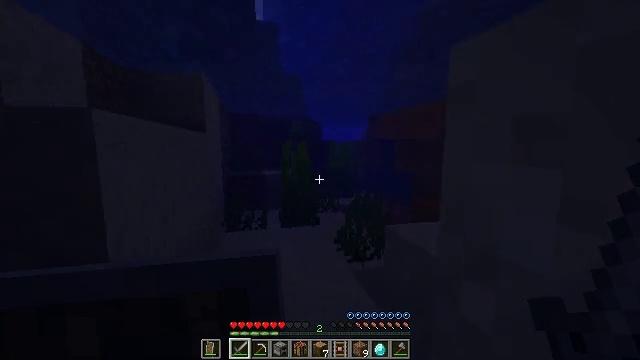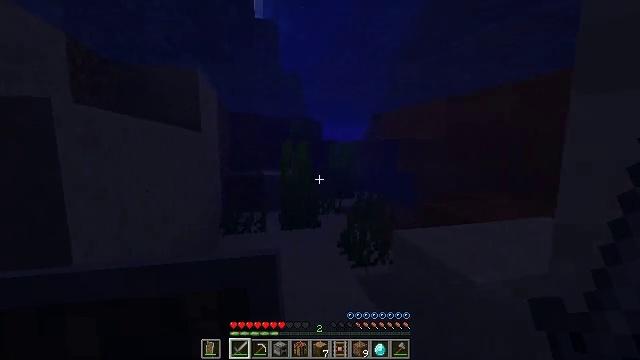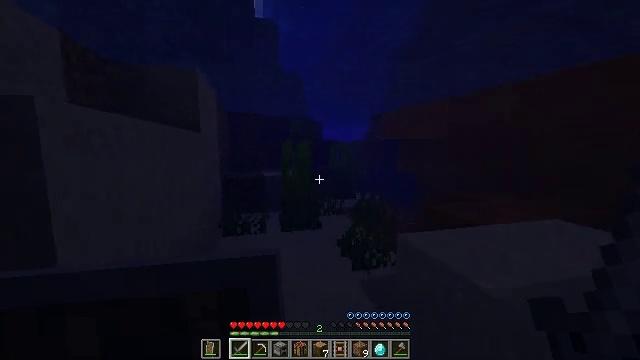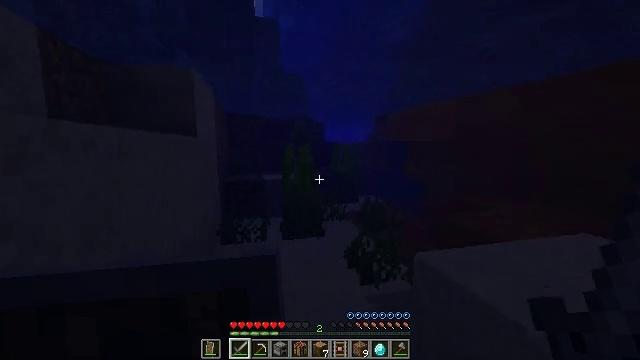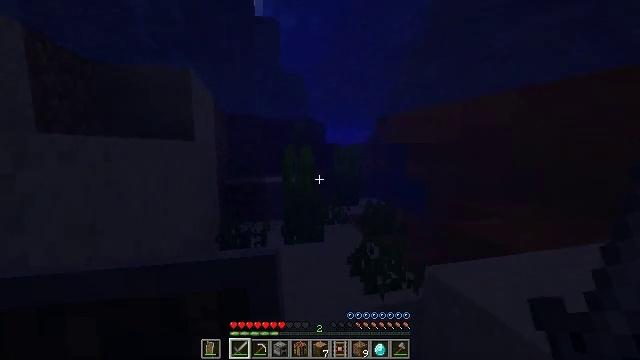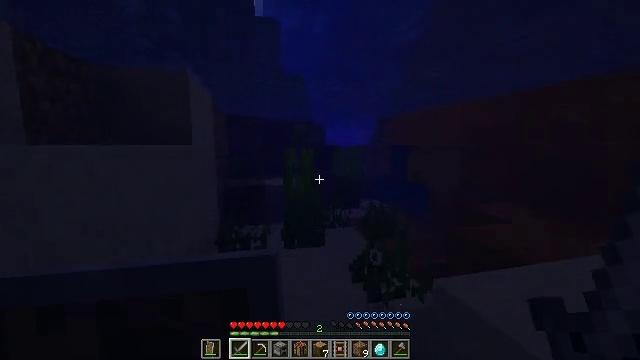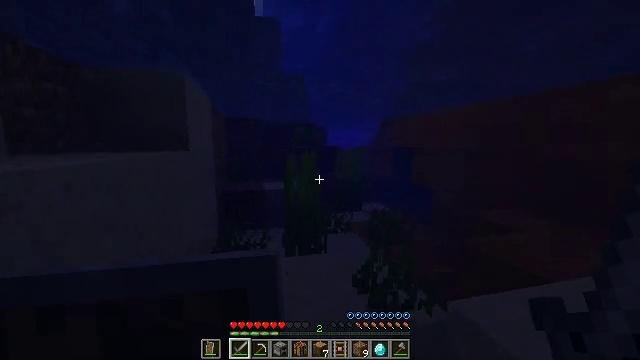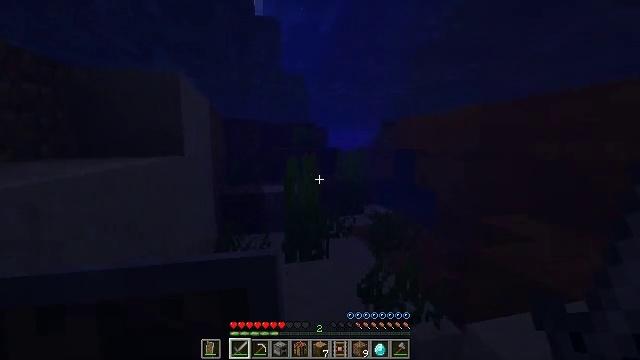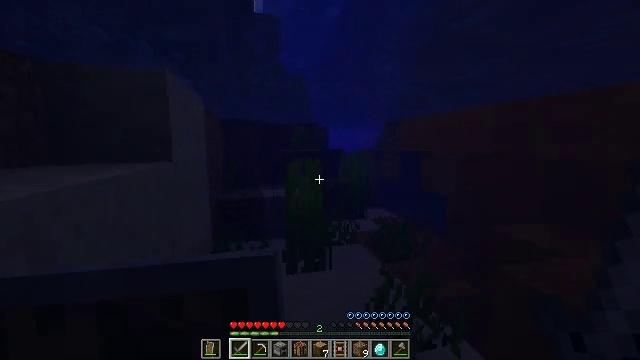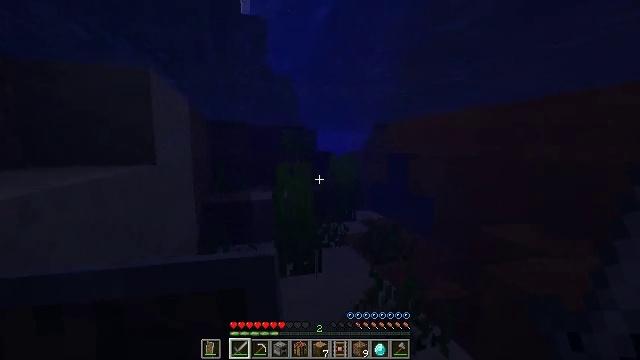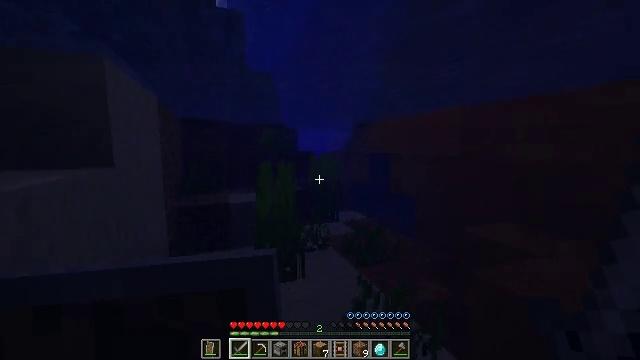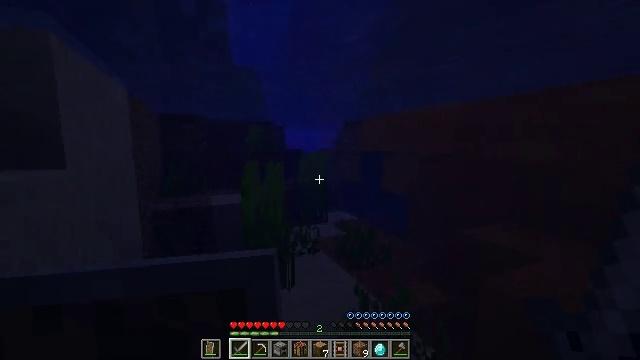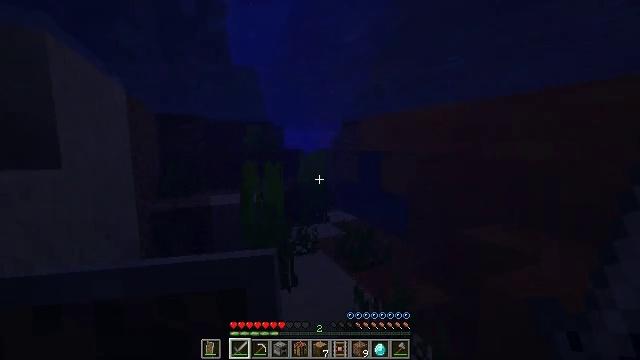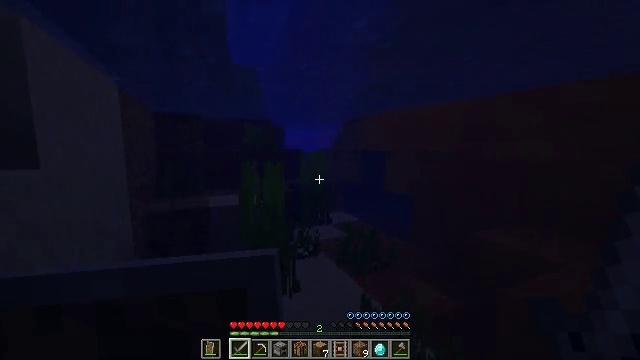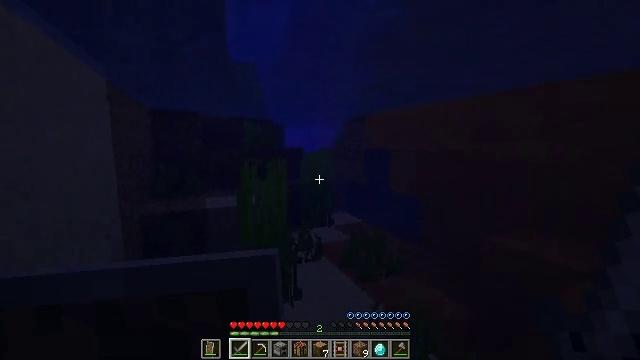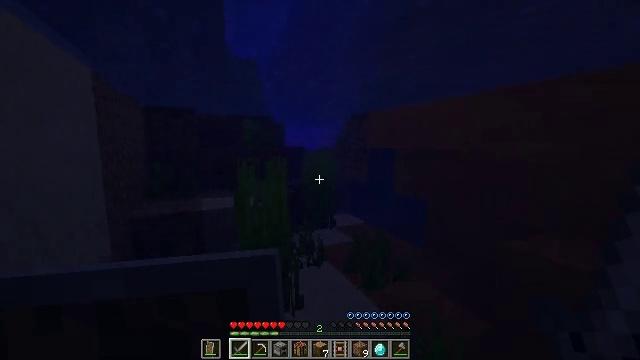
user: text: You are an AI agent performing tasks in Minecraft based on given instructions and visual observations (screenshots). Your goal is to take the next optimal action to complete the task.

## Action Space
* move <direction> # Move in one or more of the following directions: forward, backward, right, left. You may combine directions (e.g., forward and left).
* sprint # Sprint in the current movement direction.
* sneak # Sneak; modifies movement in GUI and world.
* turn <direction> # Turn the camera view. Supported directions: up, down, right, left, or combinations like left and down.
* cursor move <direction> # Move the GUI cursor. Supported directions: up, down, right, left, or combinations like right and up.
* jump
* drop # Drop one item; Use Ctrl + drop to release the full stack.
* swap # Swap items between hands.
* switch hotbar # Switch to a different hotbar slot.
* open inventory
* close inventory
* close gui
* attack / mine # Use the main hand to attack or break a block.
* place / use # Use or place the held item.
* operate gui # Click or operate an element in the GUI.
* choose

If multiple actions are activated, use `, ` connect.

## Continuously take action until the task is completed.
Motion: motion action
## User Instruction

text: Collect the brown terracotta block.
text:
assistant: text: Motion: move forward, sprint, jump
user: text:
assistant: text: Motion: move forward, sprint, jump
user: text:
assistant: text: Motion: move forward, sprint, jump
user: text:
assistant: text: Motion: move forward, sprint, jump
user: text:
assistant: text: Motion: move forward, sprint, jump
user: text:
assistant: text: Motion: move forward, sprint
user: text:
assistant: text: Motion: move forward, sprint
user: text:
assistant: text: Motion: move forward, sprint
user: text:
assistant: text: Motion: move forward, sprint, turn right
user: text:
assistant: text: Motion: move forward, sprint, turn right
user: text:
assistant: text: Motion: move forward, sprint, turn right
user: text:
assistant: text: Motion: move forward, sprint
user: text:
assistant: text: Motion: move forward, sprint
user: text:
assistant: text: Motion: move forward, sprint
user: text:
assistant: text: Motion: move forward, sprint
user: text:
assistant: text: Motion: move forward, sprint
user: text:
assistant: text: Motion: move forward, sprint
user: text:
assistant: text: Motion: move forward, sprint
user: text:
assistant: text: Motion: move forward, sprint, turn up
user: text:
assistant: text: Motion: move forward, sprint
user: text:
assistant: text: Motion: move forward, sprint, jump
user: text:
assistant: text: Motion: move forward, sprint, jump
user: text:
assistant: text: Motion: move forward, sprint, jump
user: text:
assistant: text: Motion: move forward, sprint, jump
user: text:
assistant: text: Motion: move forward, sprint, jump
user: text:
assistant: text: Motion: move forward, sprint
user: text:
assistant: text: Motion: move forward, sprint, turn right
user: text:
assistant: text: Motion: move forward, sprint
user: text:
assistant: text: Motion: move forward, sprint
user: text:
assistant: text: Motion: move forward and move right, sprint